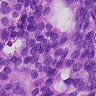
Metastatic tissue present: yes